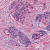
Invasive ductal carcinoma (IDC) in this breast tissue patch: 1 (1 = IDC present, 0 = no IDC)